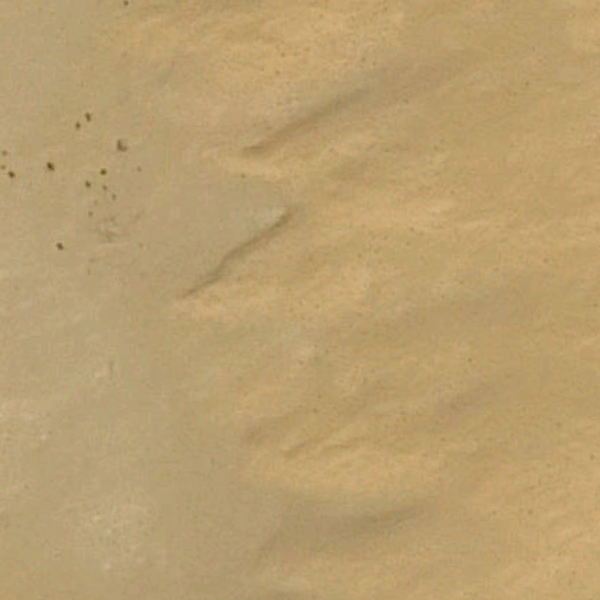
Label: Desert